Question: In an Android project I have this kind of alert dialog:

I want to replicate this in Windows Phone 8, however I haven't been able to find a suitable plugin/widget to do so. The list itself is populated by SharedPreferences.
My plan for Windows 8 was to use Isolated Storage Files to grab the required entries, is this the best way?
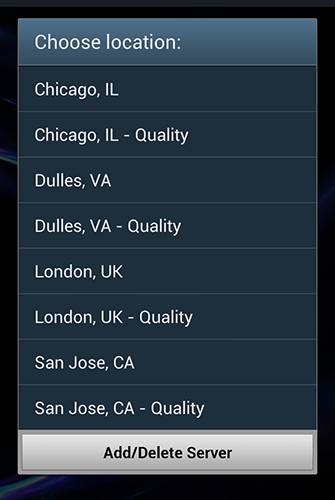
Answer: '<clippy>'It looks like you want to display a list to the user and allow them to pick an option '</clippy>'
If that is the case then you can use the ListPicker from the WP Toolkit. Install the nuget pack and use as such:
'''
<toolkit:ListPicker FullModeHeader="CHOOSE LOCATION" ItemsSource="{Binding Cities}">
<toolkit:ListPicker.FullModeItemTemplate>
<DataTemplate>
<StackPanel>
<TextBlock Margin="0,20" TextWrapping="Wrap"
Style="{StaticResource PhoneTextExtraLargeStyle}">
<Run Text="{Binding Description}" />
<Run Text="-" />
<Run Text="{Binding Quality}" />
</TextBlock >
</StackPanel>
</DataTemplate>
</toolkit:ListPicker.FullModeItemTemplate>
</toolkit:ListPicker>
'''